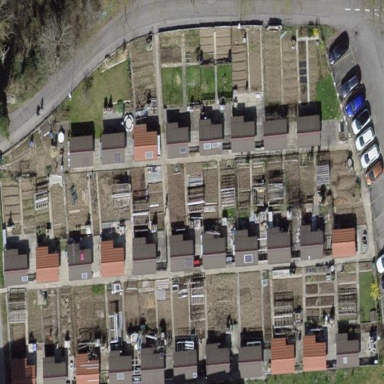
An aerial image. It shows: Allotments area.